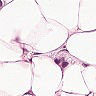
Metastatic tissue present: yes